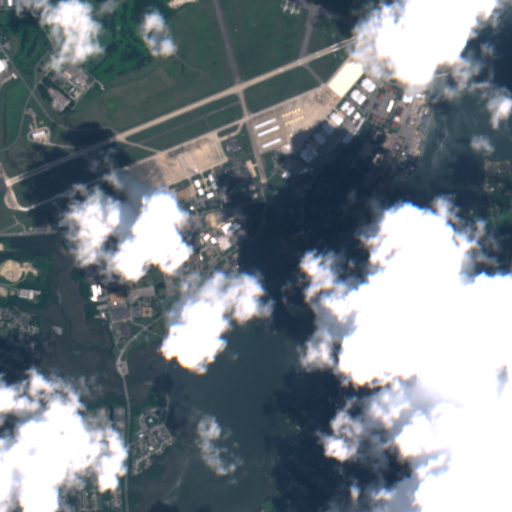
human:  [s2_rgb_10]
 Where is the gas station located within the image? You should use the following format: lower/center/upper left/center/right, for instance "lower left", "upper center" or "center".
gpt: The gas station is located in the center of the image.
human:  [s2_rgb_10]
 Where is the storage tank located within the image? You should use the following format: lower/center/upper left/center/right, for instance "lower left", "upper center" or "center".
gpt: The storage tank is located in the upper right of the image.
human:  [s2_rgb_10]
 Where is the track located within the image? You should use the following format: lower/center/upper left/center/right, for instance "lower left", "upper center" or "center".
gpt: The track is located in the center left of the image.
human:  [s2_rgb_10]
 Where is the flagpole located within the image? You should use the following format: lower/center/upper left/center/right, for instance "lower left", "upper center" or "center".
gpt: The flagpole is located in the center of the image.
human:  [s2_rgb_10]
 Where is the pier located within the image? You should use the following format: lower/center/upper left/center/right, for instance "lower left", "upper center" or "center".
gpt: The pier is located in the upper right of the image.
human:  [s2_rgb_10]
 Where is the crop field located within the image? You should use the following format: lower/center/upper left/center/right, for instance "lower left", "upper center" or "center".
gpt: There is no crop field in the image.